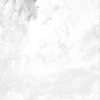
Label: not_dusty